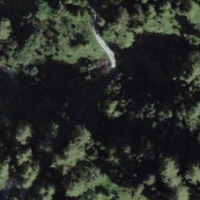
EUNIS habitat code: 44
Species observed at this site:
Echium vulgare